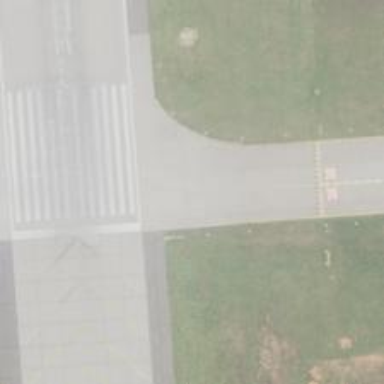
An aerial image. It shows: View of taxiway at the airport.